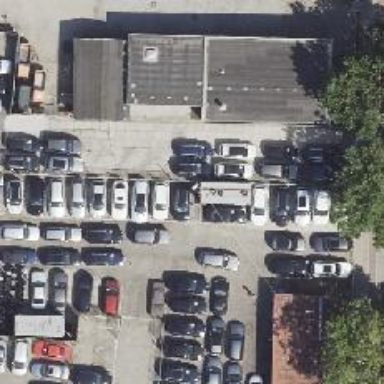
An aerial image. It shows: Car shop.